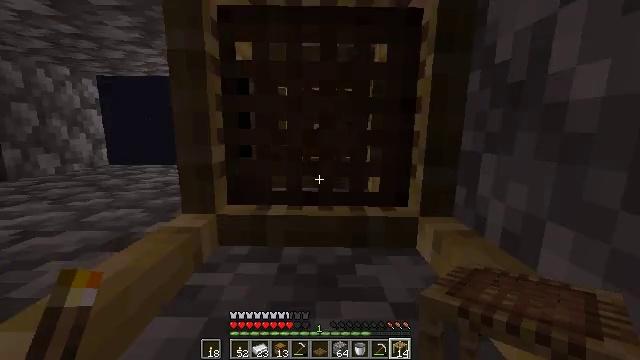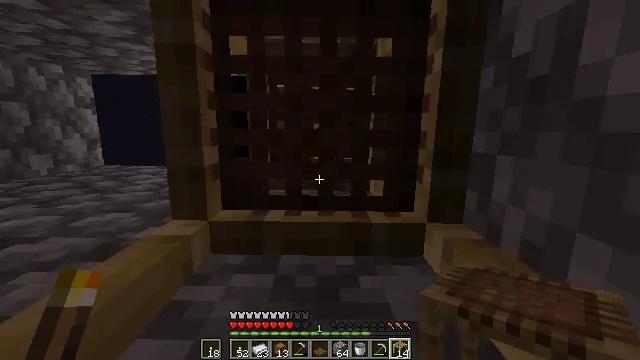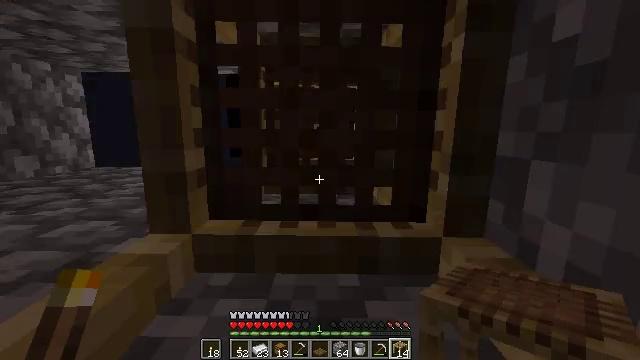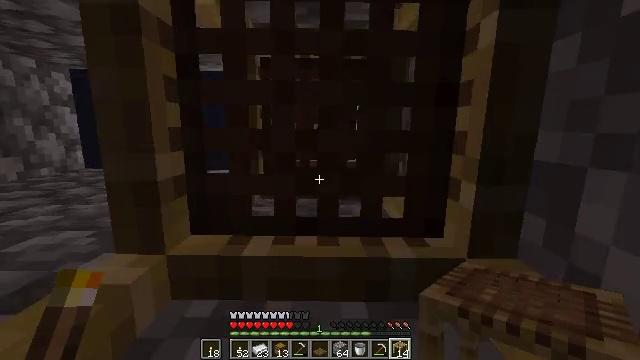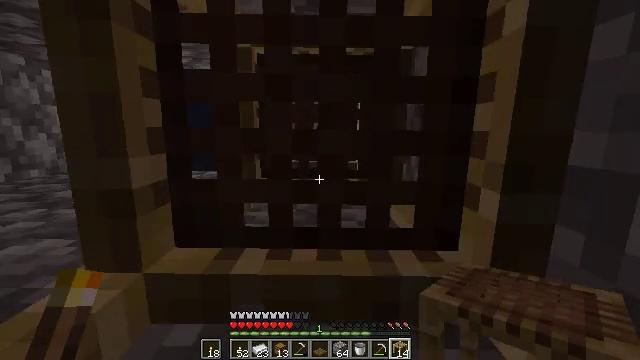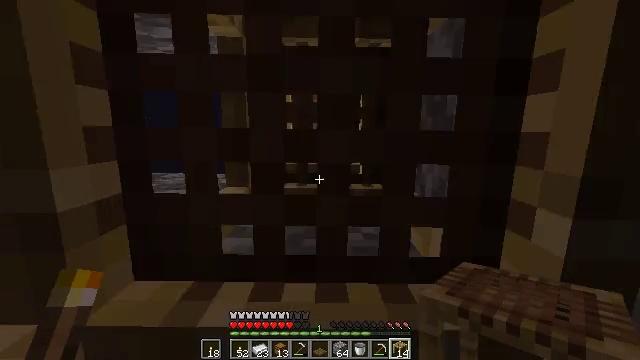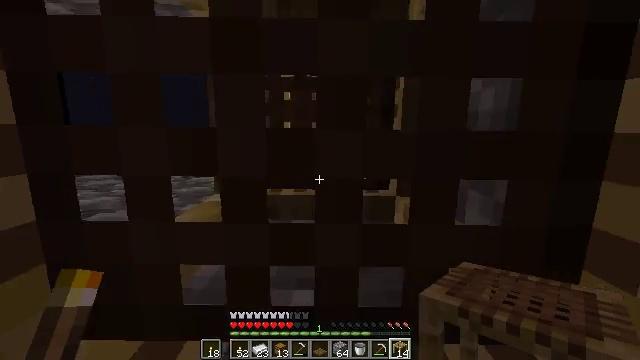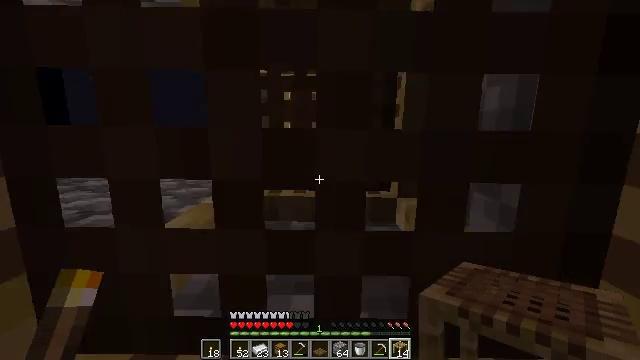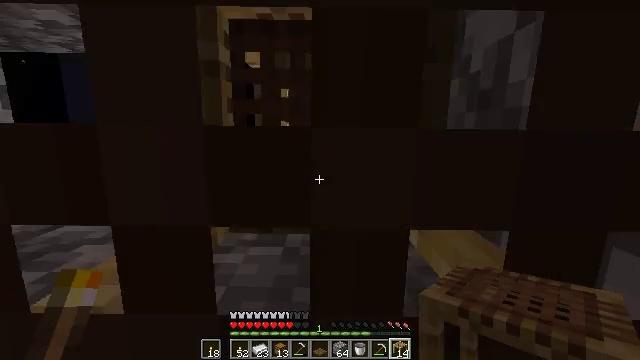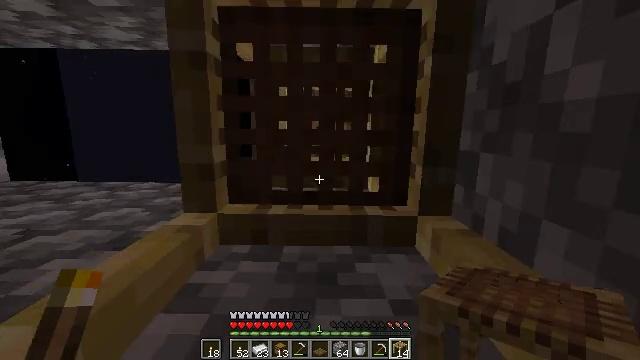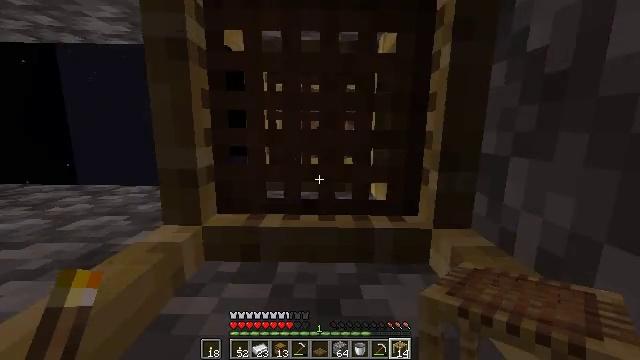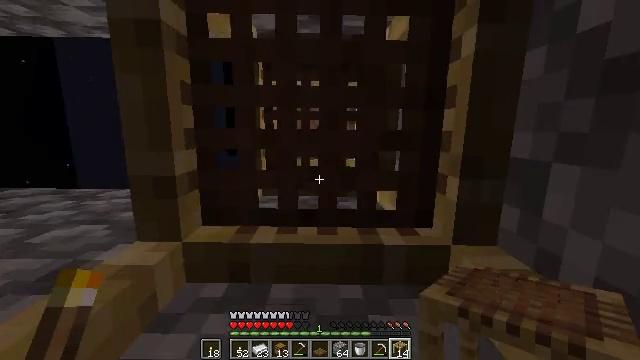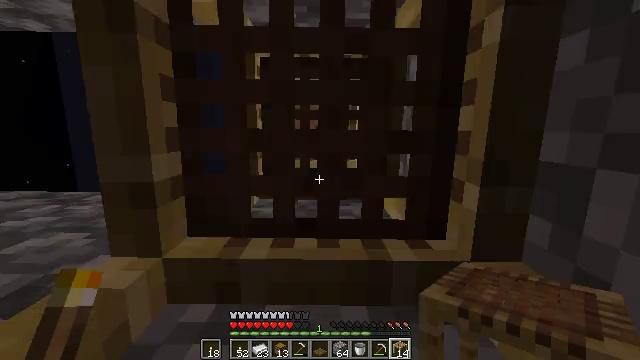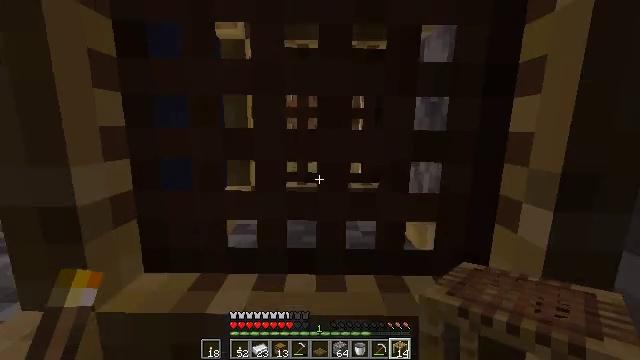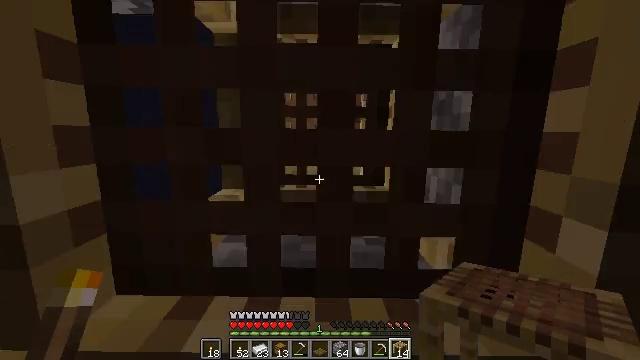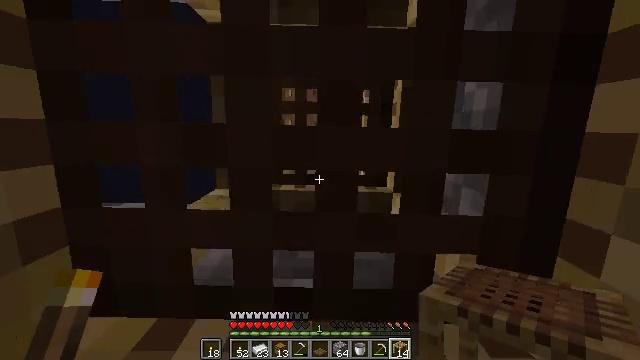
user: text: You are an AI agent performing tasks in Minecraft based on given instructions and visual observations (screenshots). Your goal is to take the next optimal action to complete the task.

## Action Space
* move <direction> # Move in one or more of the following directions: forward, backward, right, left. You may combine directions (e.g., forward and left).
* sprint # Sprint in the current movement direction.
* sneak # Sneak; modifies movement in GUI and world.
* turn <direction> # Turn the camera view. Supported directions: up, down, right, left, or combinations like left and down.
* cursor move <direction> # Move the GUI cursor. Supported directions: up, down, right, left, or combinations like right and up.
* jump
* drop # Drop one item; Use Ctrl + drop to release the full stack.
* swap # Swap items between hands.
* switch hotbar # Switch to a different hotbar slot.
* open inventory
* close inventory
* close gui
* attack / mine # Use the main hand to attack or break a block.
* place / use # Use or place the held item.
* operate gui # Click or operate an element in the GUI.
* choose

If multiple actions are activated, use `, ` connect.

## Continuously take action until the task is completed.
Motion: motion action
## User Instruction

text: Collect scaffolding blocks.
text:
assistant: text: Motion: jump
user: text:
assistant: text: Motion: jump
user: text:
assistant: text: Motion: jump
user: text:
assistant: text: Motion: jump
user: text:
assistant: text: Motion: jump
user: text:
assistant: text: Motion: jump
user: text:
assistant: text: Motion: jump
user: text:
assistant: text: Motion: jump
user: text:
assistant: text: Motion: jump
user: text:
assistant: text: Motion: jump
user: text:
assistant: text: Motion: jump
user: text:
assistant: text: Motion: jump
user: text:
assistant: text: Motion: jump
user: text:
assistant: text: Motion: jump
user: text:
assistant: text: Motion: jump
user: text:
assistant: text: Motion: jump
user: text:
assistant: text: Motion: jump
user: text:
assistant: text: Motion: jump
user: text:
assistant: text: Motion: jump
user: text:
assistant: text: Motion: jump
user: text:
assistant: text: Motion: turn down, jump
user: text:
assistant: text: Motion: turn down, jump
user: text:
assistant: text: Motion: turn right and down, jump
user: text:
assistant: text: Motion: turn right and down, jump
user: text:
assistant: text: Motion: turn down, jump
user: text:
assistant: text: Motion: turn down, jump
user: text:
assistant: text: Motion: turn down, jump
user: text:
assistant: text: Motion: turn right and down, jump
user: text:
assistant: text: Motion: turn down, jump
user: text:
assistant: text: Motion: turn down, jump